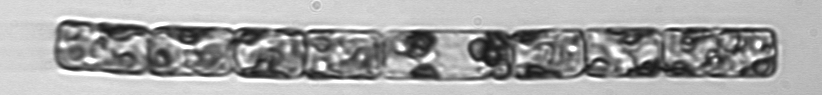
Label: Guinardia_delicatula_TAG_internal_parasite